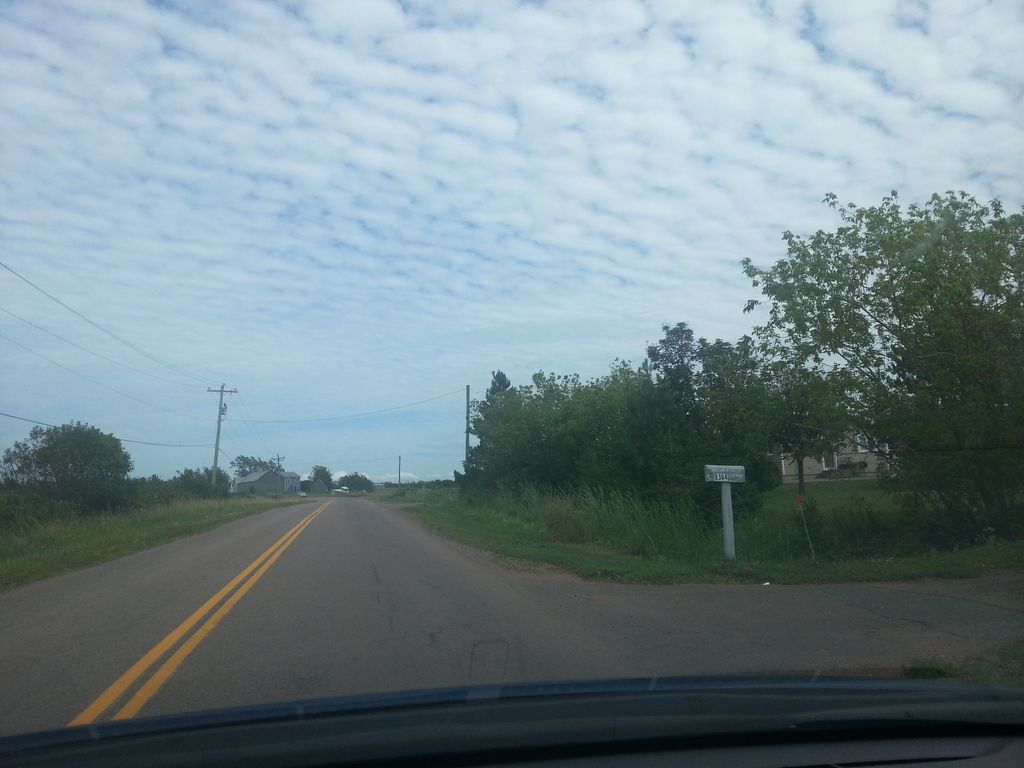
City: charlottetown